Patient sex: F
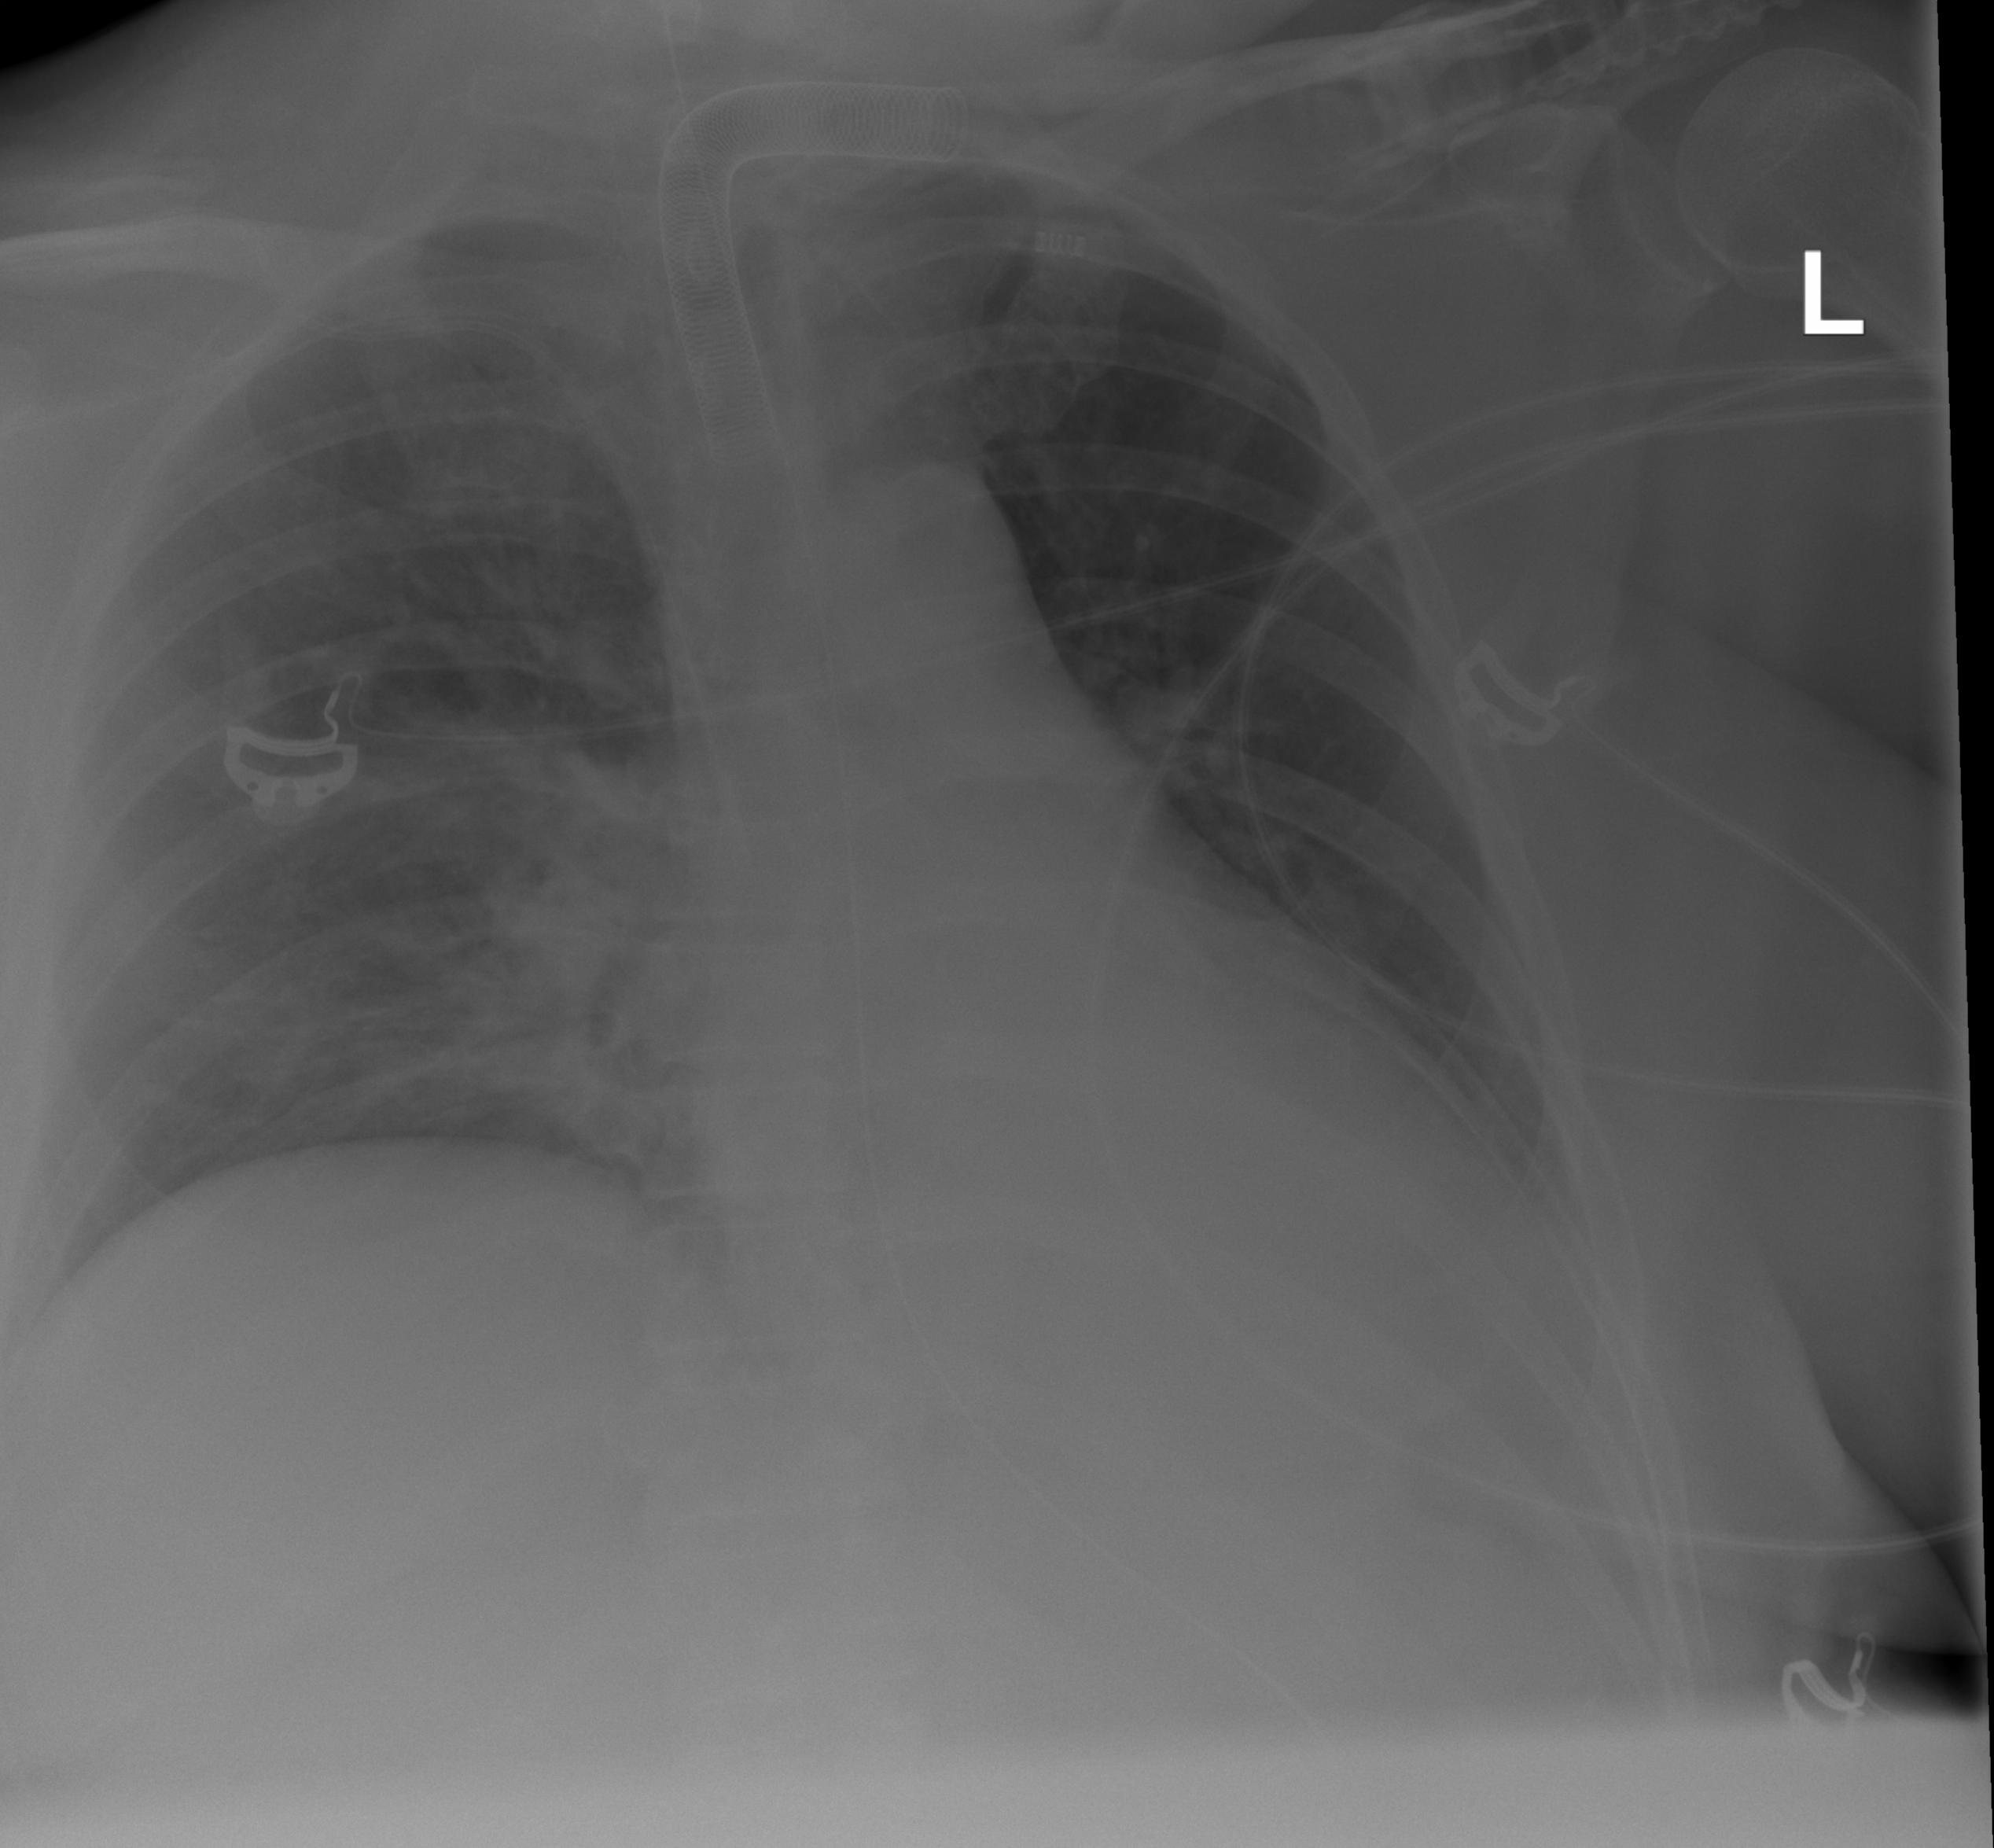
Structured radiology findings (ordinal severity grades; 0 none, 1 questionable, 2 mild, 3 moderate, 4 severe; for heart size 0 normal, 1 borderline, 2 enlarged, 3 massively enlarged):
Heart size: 1
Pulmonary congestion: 0
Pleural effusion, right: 0
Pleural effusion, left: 0
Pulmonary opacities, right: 2
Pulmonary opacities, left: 0
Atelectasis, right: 2
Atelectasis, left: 0